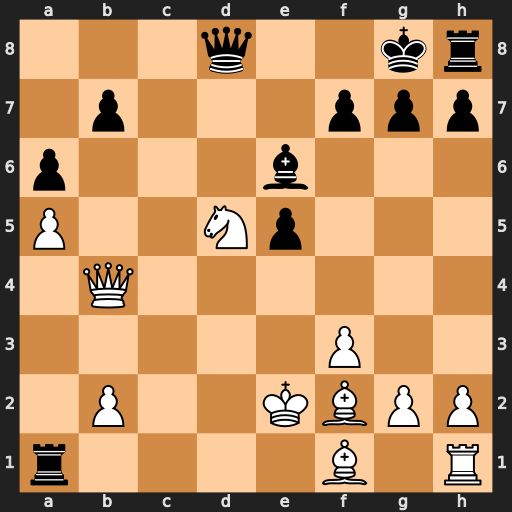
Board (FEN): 3q2kr/1p3ppp/p3b3/P2Np3/1Q6/5P2/1P2KBPP/r4B1R
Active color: w
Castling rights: -
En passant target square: -
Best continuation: Ne7+ Qxe7 Qxe7